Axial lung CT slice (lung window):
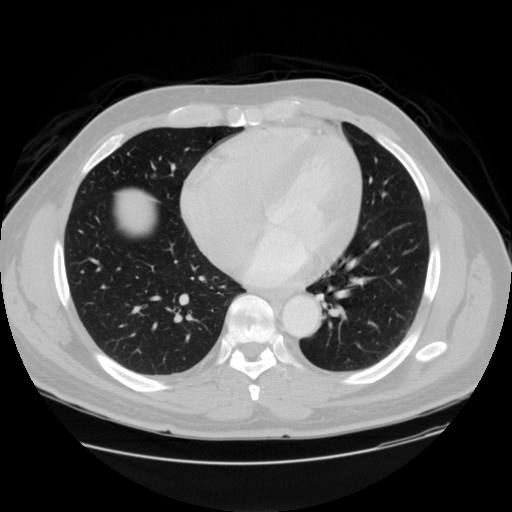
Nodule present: no